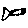
Label: fish